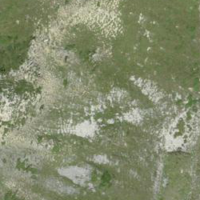
EUNIS habitat code: 26
Species observed at this site:
Pyrrhocorax graculus